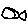
Label: fish